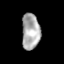
Tissue: prostate
Cell type: T cells
Senescence score: 0.3331
Nuclear area (px): 641
Mean DAPI intensity: 170.743